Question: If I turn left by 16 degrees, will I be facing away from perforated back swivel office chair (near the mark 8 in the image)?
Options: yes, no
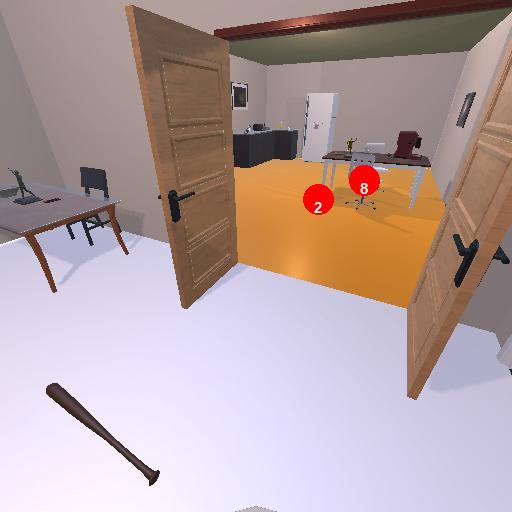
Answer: yes